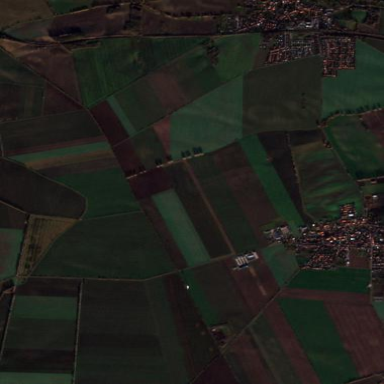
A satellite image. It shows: View of farmland.